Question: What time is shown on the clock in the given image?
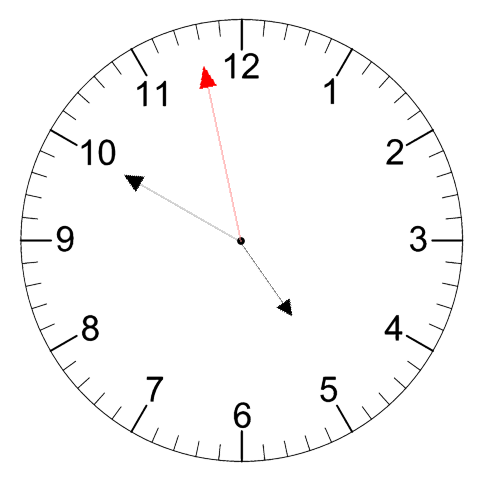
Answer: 04:49:58